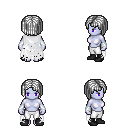
a pixel art fantasy rpg character, female body template, dark elf, purple skin, white tattered cape, white pants, white pageboy hairstyle, white cloth bracers, black shoes, four views (front, back, left, right), 2x2 character sprite sheet, small pixel art, hard edges, no anti-aliasing